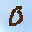
Label: 0